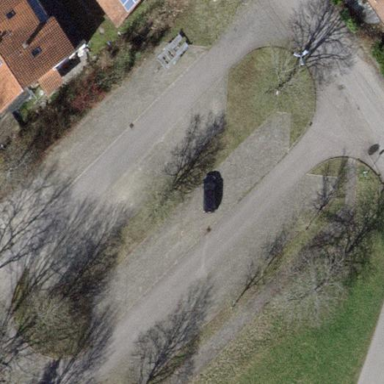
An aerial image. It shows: Parking area.